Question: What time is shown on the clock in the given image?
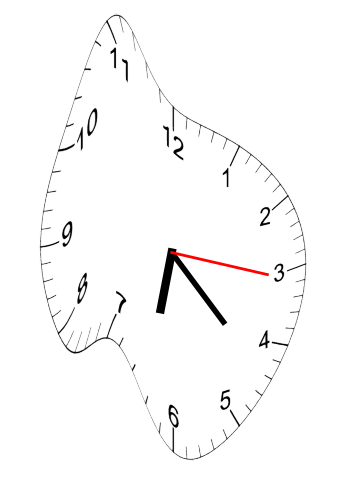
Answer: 06:22:16